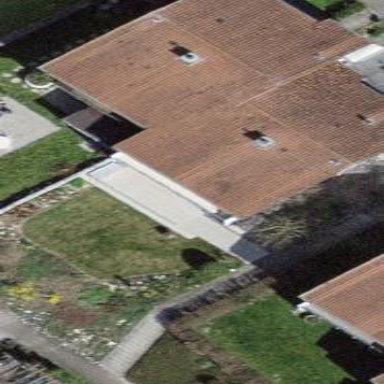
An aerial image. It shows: Residential building.